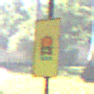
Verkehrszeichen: FahrzeugeMitWassergefaehrdenderLadungOhnePfeilsymbol
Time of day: MorningAfternoon
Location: Outdoor (Nature)
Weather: Clear
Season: NotSpecified
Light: Natural